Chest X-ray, PA view. Patient: 41 years old, sex F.
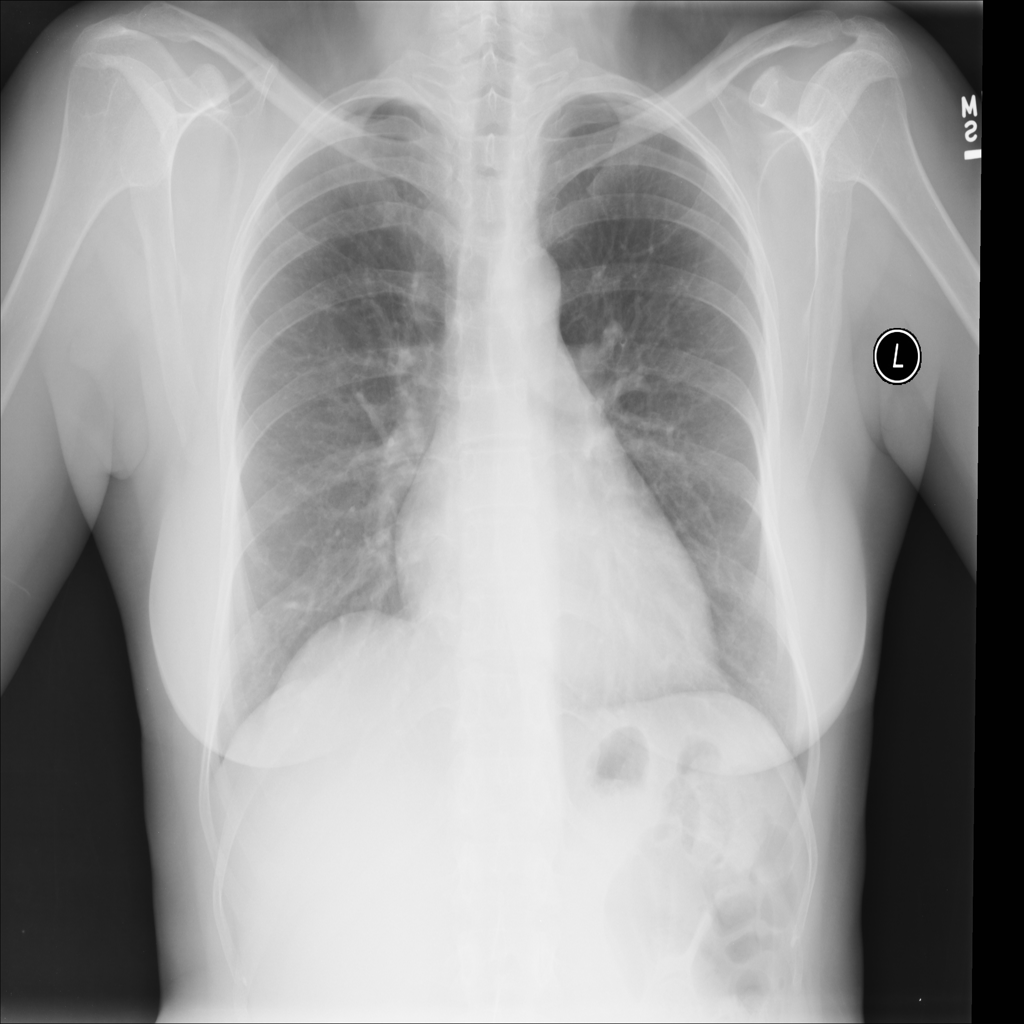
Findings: No Finding